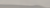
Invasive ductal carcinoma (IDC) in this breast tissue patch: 0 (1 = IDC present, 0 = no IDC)